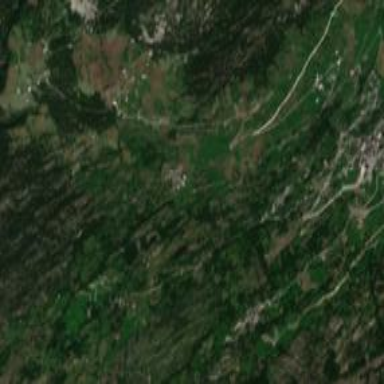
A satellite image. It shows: Small hamlet.